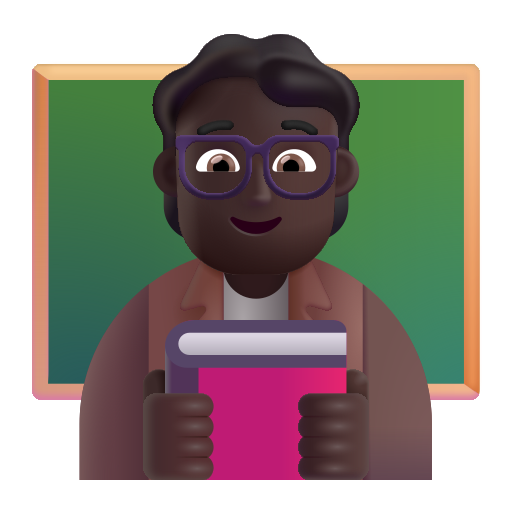
teacher color dark